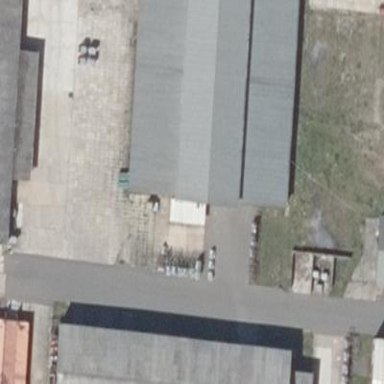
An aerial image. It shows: Industrial building.